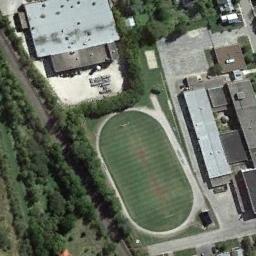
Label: ground_track_field